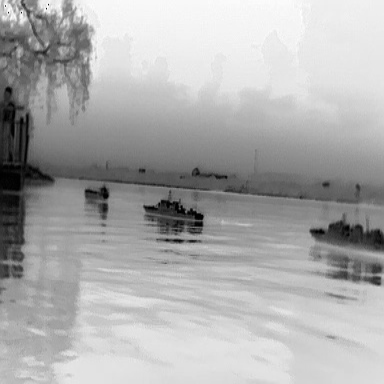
There are three objects shown in the infrared image, including two warships, and a liner.